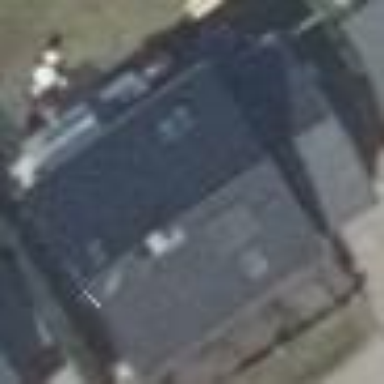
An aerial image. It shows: House with gabled roof. The roof is dark grey and oriented along the building.